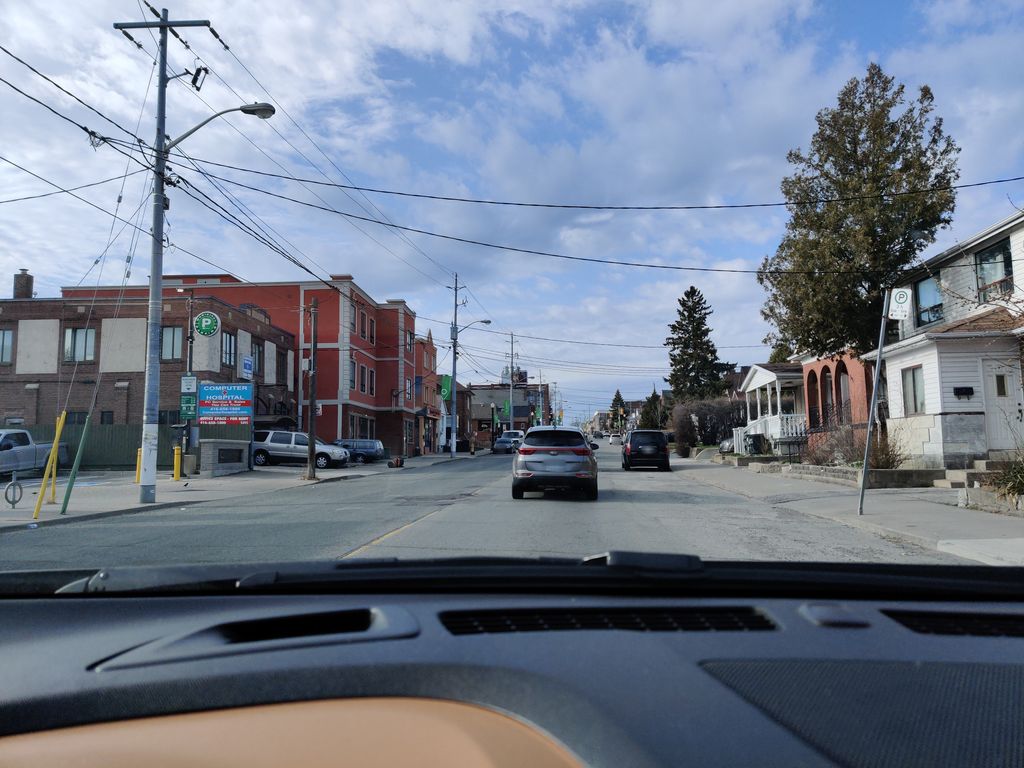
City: toronto